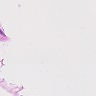
Metastatic tissue present: no